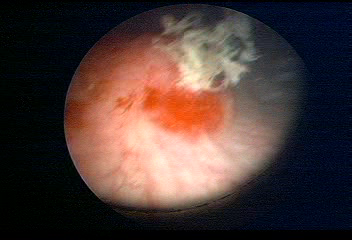
Modality: WLC
Class: Malignant
Subclass: HighGradePapillary
Lesion: L1
Stage: T1
Morphology: Papillary
Bladder cancer association: Yes
Annotated structures: Tumor